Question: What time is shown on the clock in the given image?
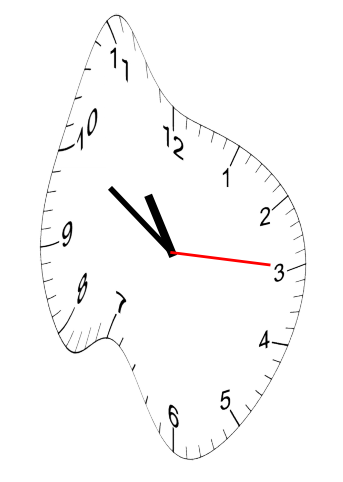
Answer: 10:50:15